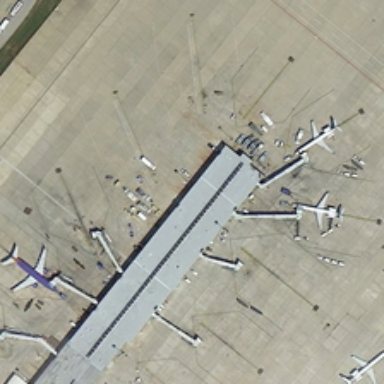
Several planes are parked near a terminal in an airport .